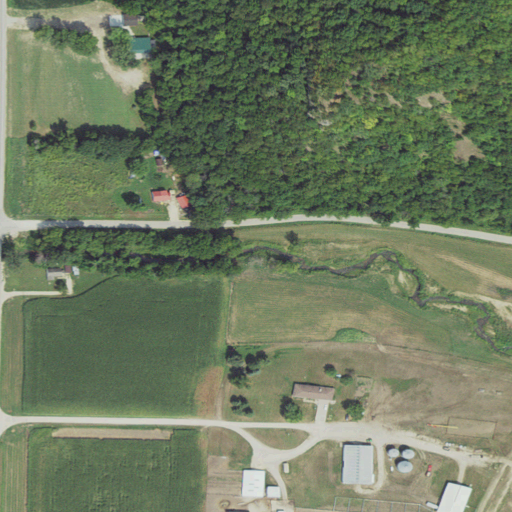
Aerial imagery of valley in Wisconsin named Mill Coulee containing pasture, deciduous forest, cultivated crops, open development, low intensity development, and medium intensity development